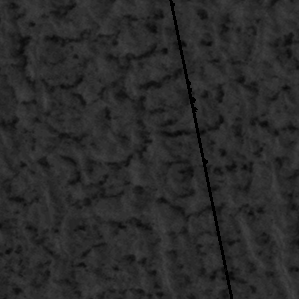
Label: frost